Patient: sex M, age 71
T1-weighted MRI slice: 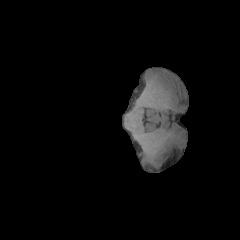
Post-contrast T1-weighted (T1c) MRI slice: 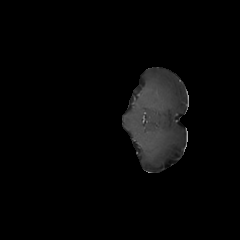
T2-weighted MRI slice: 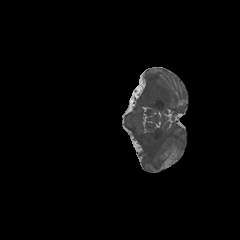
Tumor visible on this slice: no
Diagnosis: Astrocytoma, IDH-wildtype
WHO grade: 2